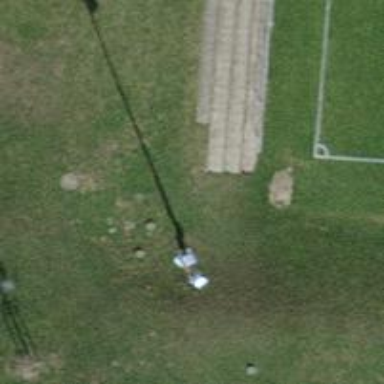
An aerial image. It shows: High mast lamp post.